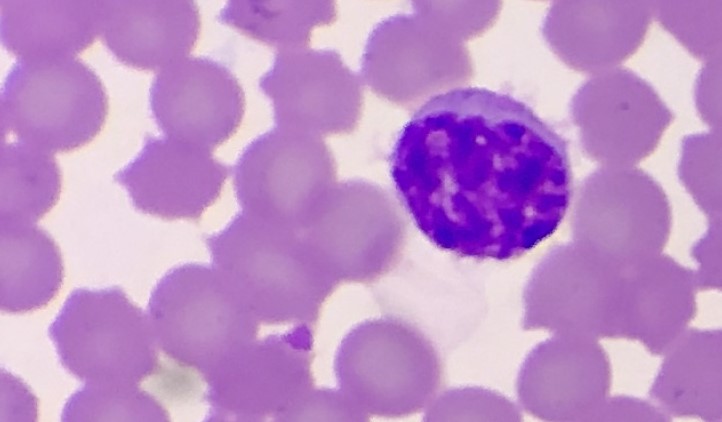
White blood cell type: Lymphocyte